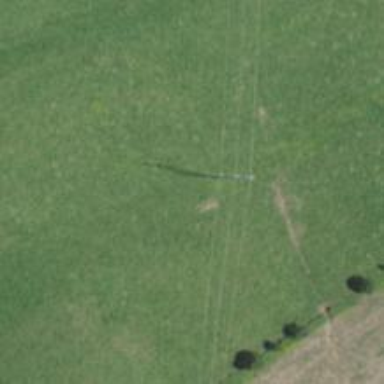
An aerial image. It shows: Power pole.